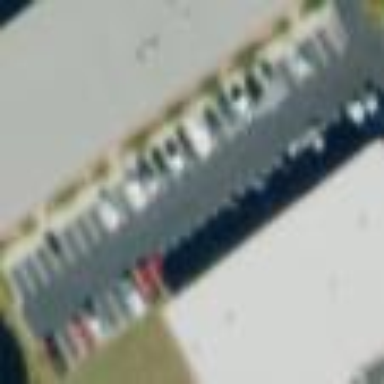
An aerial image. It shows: Parking area.